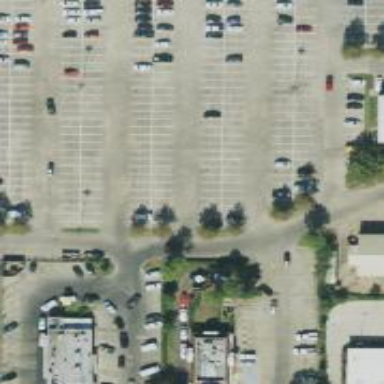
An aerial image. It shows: Parking space is available.